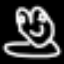
Label: frog